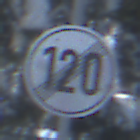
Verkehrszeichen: EndeGeschwindigkeit120
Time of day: MorningAfternoon
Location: Outdoor (Nature)
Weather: Clear
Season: Winter
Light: Natural